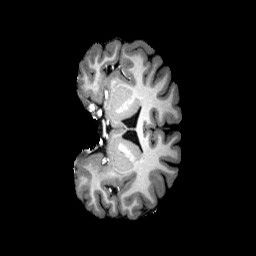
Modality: T1w
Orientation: coronal
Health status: ill
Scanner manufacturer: siemens
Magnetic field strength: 3 T
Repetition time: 2 s
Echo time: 0.00303 s